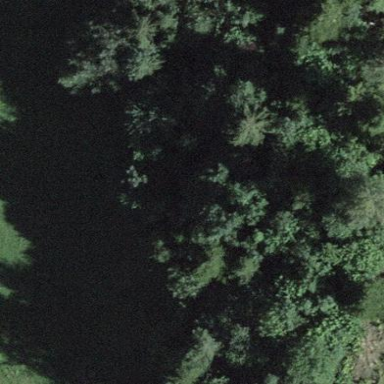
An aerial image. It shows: Forest area.